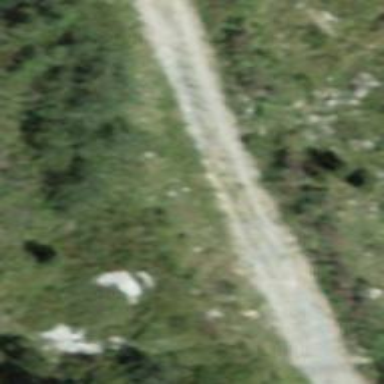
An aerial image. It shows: Pebblestone track.